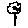
Label: flower